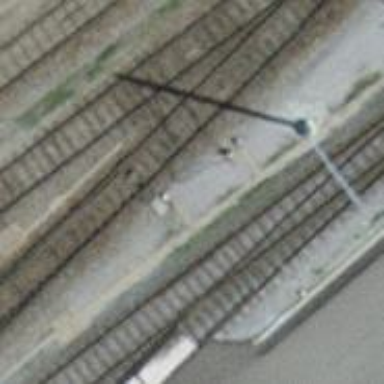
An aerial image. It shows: Railway switch.